Question: In college last year I came across something I found very interesting with regard to stored procedures. It was mostly with regard to reducing code repetition for transaction management, error handling, and security. But I have researched it since and cannot find it anywhere. Perhaps I don't know what it is called so I will explain.
Let's say I have a simple table (forget its relationships, just a single table). I have at least 5 possible operations I can do on it namely CRUD, with the R being read the details of one row, or read a list of rows for a given criteria. Again, let's not get into too much detail with complicated stored procedures and let's pretend, for this example, we want nothing but the following 5 operations to be performed:
- - - 'select * from sometable where some condition'- -
For the purposes of this example, a simple table with 2 or 3 columns, and the most simple procedures you can come up with to do those operations.
:
My lecturer, when talking to us about transactions, advised us to take these simple procedures, and keep them separate as is normal. But then to write a master procedure which executes each of these. This means we have a master procedure into which we pass a character lets say 'C' for create and so on, and a series of conditions which decide which job to run. Of course, we should pass in the details needed from the master to the child proc which means we need to get them from the user as parameters. This master procedure is already beginning to sound complicated.
His reasoning, do the transaction handling, validation, error handling, and security handling in the master procedure. Then call that master procedure with the required parameters, which does all the checking, and passes the parameters to the child procedure. Below is an example.

Simple table, don't go worrying too much about relationships, keys, indexes, constraints, triggers and so on.
For the below two pieces of code, the only real relevant bit is the parts between the try...catch. The rest is boiler plate for the master.
Below is the code for a create procedure:
'''
ALTER proc [Actions].[AreaCreate]
--External Variables - Input
@AreaName varchar(50), @AreaAvailablity bit, @Description varchar(max),
--External Variables - Output
@NoOfRecords int output
as
--Internal Variables
declare @ErrorMessage varchar(max)
Begin try
insert [Tennis3rdYrMVC].[dbo].Areas
([AreaName], [AreaAvailablity], [Description])
values (@AreaName, @AreaAvailablity, @Description)
--Show # of records affected so you can detect nulls or empty lists
--and handle them as you choose in the code
set @NoOfRecords = @@ROWCOUNT
End try
Begin Catch
set @ErrorMessage = ERROR_MESSAGE()
raiserror(@ErrorMessage,16,1)
return ERROR_NUMBER()
End Catch
--All Ok
return 0
'''
Below is another piece of code for a delete procedure
'''
ALTER proc [Actions].[AreaDelete]
--External Variables - Input
@Id int,
--External Variables - Output
@NoOfRecords int output
as
--Internal Variables
declare @ErrorMessage varchar(max)
begin try
delete from [Tennis3rdYrMVC].[dbo].Areas
where Id = @Id
--Show # of records affected so you can detect nulls or empty lists
--and handle them as you choose in the code
set @NoOfRecords=@@ROWCOUNT
end try
begin catch
set @ErrorMessage = ERROR_MESSAGE()
raiserror(@ErrorMessage,16,1)
return ERROR_NUMBER()
end catch
--All Ok
return 0
'''
Finally, the suggested, and complicated master proc.
'''
ALTER proc [Admin].[AreaMaster]
--External Variables - Input
@JobType int, -- 1=Create, 2=Read 1, 3=Read Many, 4=Update, 5=Delete
--Master sprock uses null defaults because not every job requires every field to be present.
--i.e. We dont need to know the area name of an area we want to delete.
@Id int = null, @AreaName varchar(50) = null,
@AreaAvailablity bit = null, @Description varchar(max) = null,
--External Variables - Output
@NoOfRecords int = null output --Used to count the number of records affected where needed.
as
BEGIN
--Internal Variables
declare @ErrorMessage varchar(max)
declare @return_value int
-- SET NOCOUNT ON added to reduce network traffic and speed things up a little.
SET NOCOUNT ON;
/*
--VALIDATION
--Logic for ensuring all required values are entered should be done in processing below in
--the master sprock, NOT in the children (i.e. why check for valid id in 5 sprocks when you
--can do it here in one).
We will do all the processing needed to ensure valid and required values are entered where
needed.
--SECURITY
This is also where we put the security code required to stop SQL Injection and other
attacks, NOT in the child sprocks. The child sprocks would not be allowed to execute by
pages directly.
*/
--Once all validation is done, call relevant child sprocks
--Call AreaCreate Sprock
if(@JobType='1')
begin
exec @return_value = [Actions].[AreaCreate]
@AreaName = @AreaName,
@AreaAvailablity = @AreaAvailablity,
@Description = @Description,
@NoOfRecords = @NoOfRecords OUTPUT
--select @return_value 'Return Value'
if @return_value<>0
begin
raiserror('Error: Problem creating area.',16,0)
--rollback transaction
return 99
end
end
--Call AreaShowDetail Sprock
if(@JobType='2')
begin
exec @return_value = [Actions].[AreaShowDetail]
@Id = @Id,
@NoOfRecords = @NoOfRecords output
----Testing
--select 'Return Value' = @return_value
if @return_value<>0
begin
raiserror('Error: Problem reading area details.',16,0)
--rollback transaction
return 99
end
end
--Call AreaShowList Sprock
if(@JobType='3')
begin
exec @return_value = [Actions].[AreasShowList]
@NoOfRecords = @NoOfRecords output
----Testing
--select 'Return Value' = @return_value
if @return_value<>0
begin
raiserror('Error: Problem reading areas list.',16,0)
--rollback transaction
return 99
end
end
--Call AreaUpdate Sprock
if(@JobType='4')
begin
EXEC @return_value = [Actions].[AreaUpdate]
@Id = @Id,
@AreaName = @AreaName,
@AreaAvailablity = @AreaAvailablity,
@Description = @Description,
@NoOfRecords = @NoOfRecords OUTPUT
--select 'Return Value' = @return_value
if @return_value<>0
begin
raiserror('Error: Problem updating area.',16,0)
--rollback transaction
return 99
end
end
--Call AreaDelete Sprock
if(@JobType='5')
begin
exec @return_value = [Actions].[AreaDelete]
@Id = @Id,
@NoOfRecords = @NoOfRecords output
--select 'Return Value' = @return_value
if @return_value<>0
begin
raiserror('Error: Problem deleting area(s).',16,0)
--rollback transaction
return 99
end
end
--All Ok
return 0
END
'''
Is that complicated or what? Now imagine another level which if you have several tables to operate on, will decide which sub master to call, and this MasterMaster for want of a better name must have external parameters for every field in every table. However, the validation, security, and transaction code would be moved up to that level instead.
More importantly, is that the way a professional would do it. And finally, I am using MVC with entity framework. Suppose I have a database like this (I have), and access is only allowed through this master stored procedure (it is). How do I call such a stored procedure from within EF and MVC. Even better, how would I bypass EF all together and get the data into my controller in a way my view will understand. I know how to do this with ASP.Net code behind. But not in MVC.
Any suggestions. Please, feel free to tell me that this is completely crazy as it seems like a hell of a lot of work (what if you have 50 tables (I do). Imagine, 5 simple operations, across 50 tables = 250 child stored procedures + 50 Sub-Sub-Masters, + 5 Sub-Masters + 1 Master. I have my work cut out. Is there a tool that can do this or at least generate a template for me?
So to summarise, My questions are:
1. Is this overly complicated or is this the professional way to do this?
2. What is the term used to describe this Master / child procedural relationship.
3. Is there a tool that can automate this process.
4. Is there a tool that can help me generate some kind of boilerplate template.
5. How can I use this procedure with EF and MVC
6. How can I bypass EF altogether and just find a way to call the procedure directly.
7. Is there anything like the equivalent of classes, or even methods in T-SQL which can structure this much like a standard piece of code. Meaning that each child procedure is a method, each table has its properties, and the constructor will be the the initial (or altered) representation of the object.
8. If 7 does exist, which would be more standard, the way I described (i.e.) splitting everything up, or the idea in 7.
With regard to this point 4 I am talking about something simple, like the one already in SQL Server where you right click a procedure and choose execute and it generates some simple code for testing your procedure, or like the one for making functions.
Thanks for reading this and for any help you can offer.
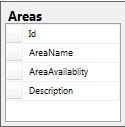
Answer: In theory, your lecturer is presenting a good concept. The idea of thinking of certain types as top-level domain models makes a good deal of sense. Objects which understand how to save their immediate children can be very useful as well.
Beyond the theory, I disagree with the implementation, mainly because of its (needless) verbosity and inflexibility.
## Stored Procedures
Stored procedures are great, but one of the benefits of using an ORM (like EF) or any automation framework is that you don't have to write boilerplate code over and over which does the same thing. Over the years, I've greatly reduced the number of CRUD-only procedures in my applications, preferring instead to auto-generate the statements as needed (again, this is a function of a good ORM).
Most applications require looking at the same data in different ways, and it is often advantageous to have an unlimited number of options for querying that data. Maybe you want the whole record; maybe you want a single field. Maybe you want one level of the object hierarchy or perhaps you want to flatten the object hierarchy into a view model.
When I write stored procedures, I tend to put my effort into highly-optimized stored procedures for efficiently browsing/searching data.
In most business applications, read-many ends up being a summary view of data. It's trivial to return 1000 narrow/flat records as a result of a search; but retrieving the complete hierarchy for 1000 complex objects would be extremely inefficient and usually is not needed.
In fairness, your master proc could return an appropriate summary view, but I refer to my earlier point of being able to look at the data in multiple ways. Stating a single read-many behavior is an unneeded limitation.
Deletes are sometimes good candidates for stored procedures. There is no point in loading 100 records into the business tier just to get their IDs and issue a DELETE one by one.
In my opinion, the most flexible transaction support often comes from the business tier. See my answer to "Transactions should be handled in .NET or SQL Server?": <URL>
## Top-Level Models
"Person" is a good candidate for a top-level model, while "Address" may be a child of that model.
The idea of one master procedure facilitating all access is completely impractical. Though you may only present People-management screens to the user, under the hood you may wish to access an Address object without the need or knowledge of the Person to which it is related.
A simple example is a Person profile page with a list of addresses; you click on an "Edit" button to launch a modal window to edit the details of the Address. Do you really want to have to go through the Person-management logic just to get the Address data? You might perform a security check related to the parent; you might create a new relationship to the parent; you might do nothing at all. Flexibility and reusability are key here.
Furthermore, when you decide to add a Company->Address relationship in addition to the Person->Address relationship, you don't want to have to recreate any of this logic.
## Parent/Child Relationships
There is not always a definable parent/child relationship between two related objects. My favorite example is a Person and a Document.
- -
Which one is the parent?
To the database, it rarely matters. There is probably a 'PersonDocument' table somewhere with two integer columns; it doesn't matter which is the parent. Again, in the business tier flexibility is key. You should be able to access 'Document' with a list of people as "children", and a 'Person' with a list of documents as "children".
I like to think of all relationships as potentially bidirectional. It never hurts to think of them as bidirectional, but forcing a parent/child hierarchy can be limiting.
## Security
I noted this in the comments of your master proc:
> This is also where we put the security code required to stop SQL
Injection and other attacks, NOT in the child sprocks. The child
sprocks would not be allowed to execute by pages directly.
Calls to stored procedures should always be properly parameterized, which provides the needed protection against injection. The mention of SQL injection here is either irrelevant or alarming, as it suggests the calls have not been properly prepared.
A discussion of object-level security in SQL Server is far outside the scope of this post, but I will mention that you can achieve extremely granular security without using a master procedure.
## Recommendations
- If you are using an ORM (like EF), let it do its job and write this plumbing code for you. Don't try to force a different paradigm onto it. If you must use your lecturer's method (e.g. for an assignment) it may be easier to remove EF from the equation.- Flexibility is key (third time I've said it). No matter how great a paradigm you develop, you will need to extend it or deviate from it at some point. Being able to do that is critical.- Even if two types are seemingly unrelated, you should be able to manipulate them within the same transactional and logical context.- As @Habibillah pointed out, don't forget about testing/testability.- Don't reinvent the wheel when you need to deliver on a project (i.e. use existing tools which get the job done). However, this is a good question and creating your own object persistence/retrieval methodology is an excellent academic exercise.